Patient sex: M
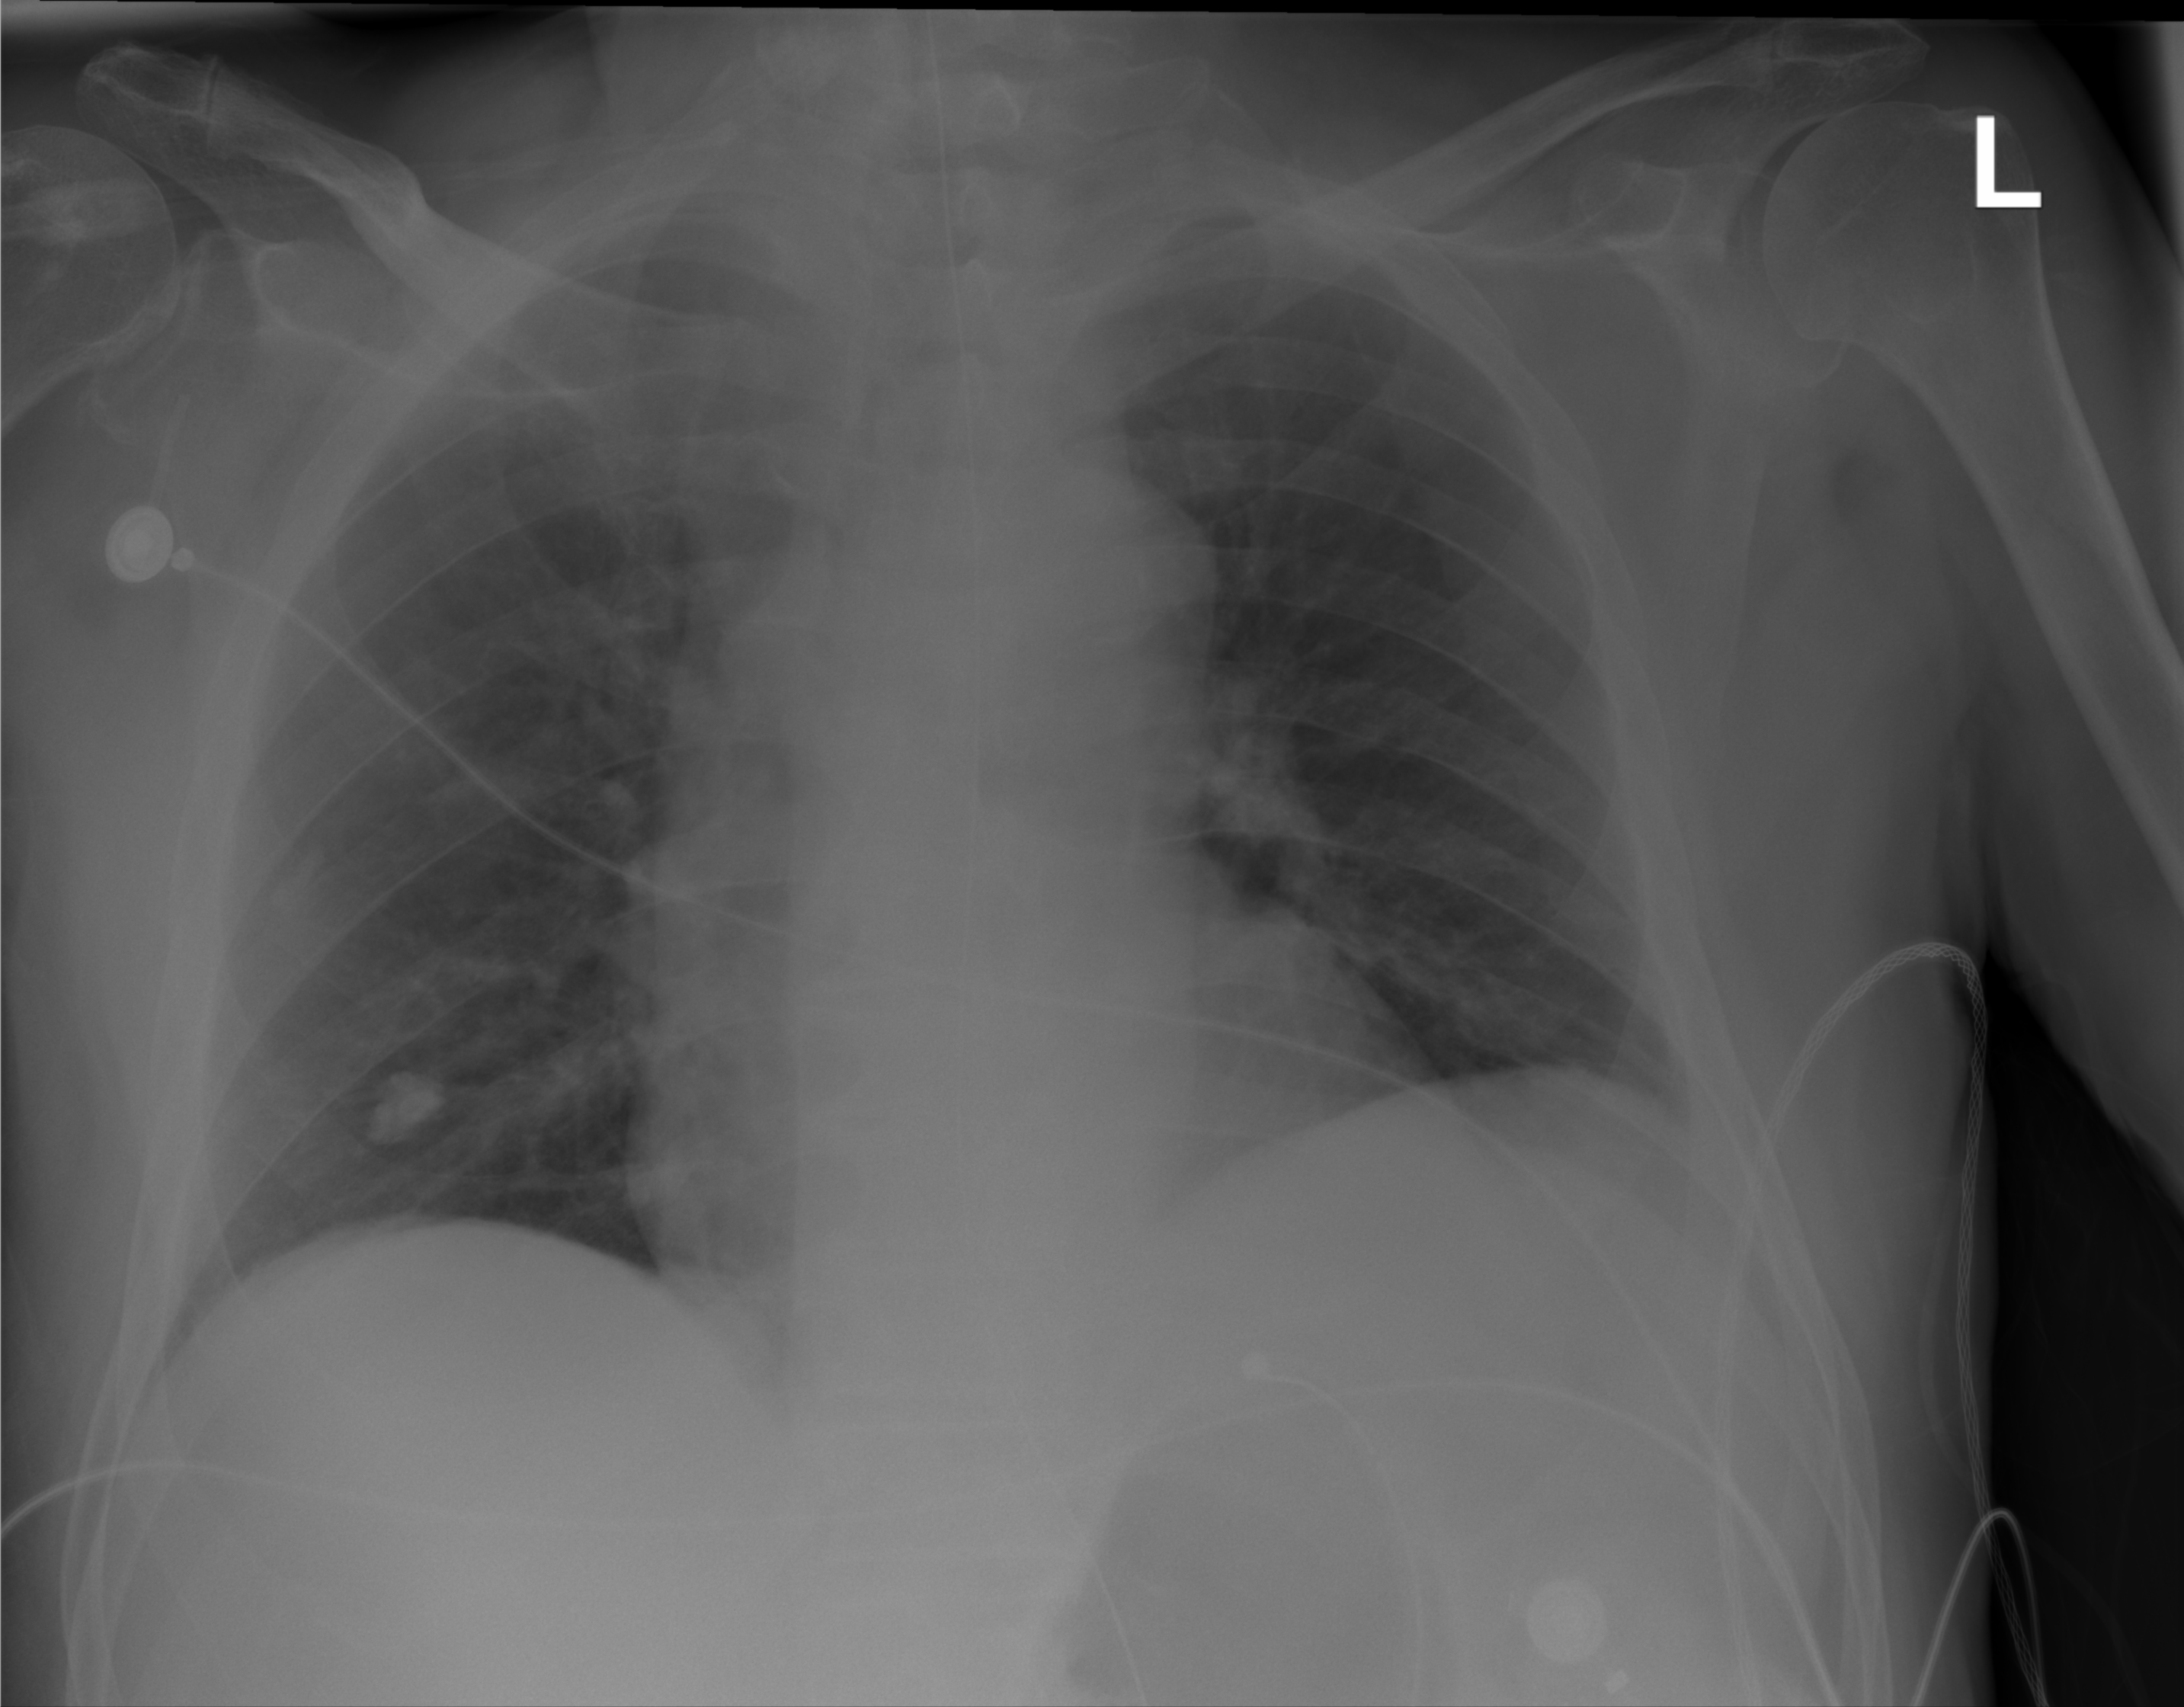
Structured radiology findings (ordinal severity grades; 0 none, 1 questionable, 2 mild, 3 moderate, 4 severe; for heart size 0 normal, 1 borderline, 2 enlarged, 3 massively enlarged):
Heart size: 0
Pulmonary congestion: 1
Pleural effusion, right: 0
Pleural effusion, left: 0
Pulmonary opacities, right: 0
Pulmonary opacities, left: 0
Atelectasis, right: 0
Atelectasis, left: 0